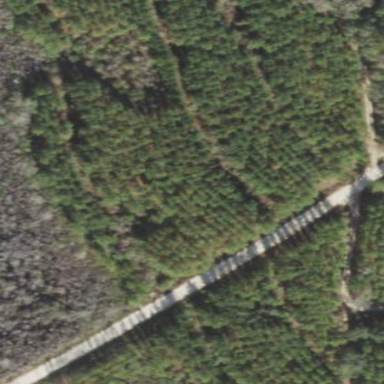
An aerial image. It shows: Forest area dominated by needle-leaved trees.